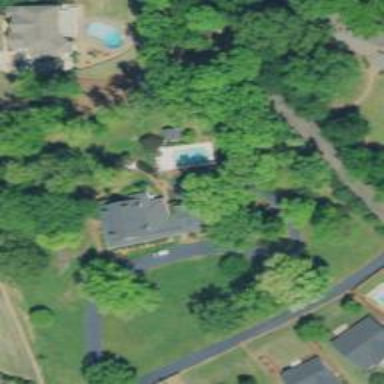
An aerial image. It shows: Swimming pool located in leisure land.